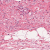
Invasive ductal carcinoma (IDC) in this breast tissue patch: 0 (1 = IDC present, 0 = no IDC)